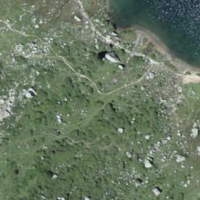
EUNIS habitat code: 31
Species observed at this site:
Bistorta vivipara
Eriophorum angustifolium